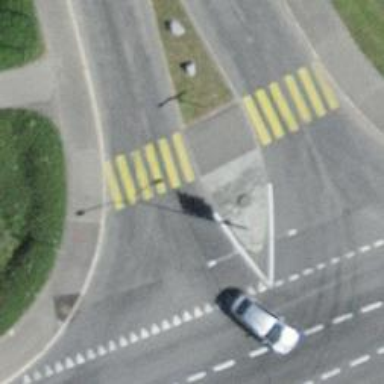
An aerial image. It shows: Crossing with island in the road.